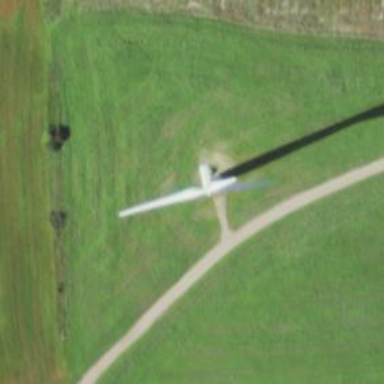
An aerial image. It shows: Wind generator in the form of horizontal axis wind turbine.